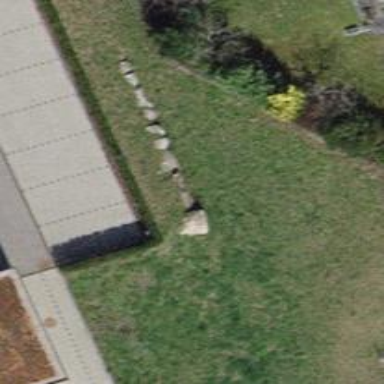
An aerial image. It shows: Hedge barrier.